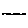
Label: line